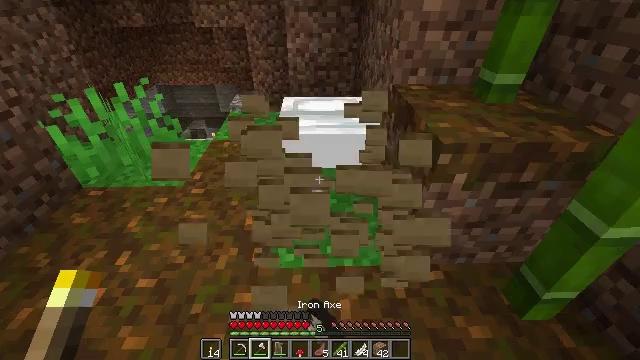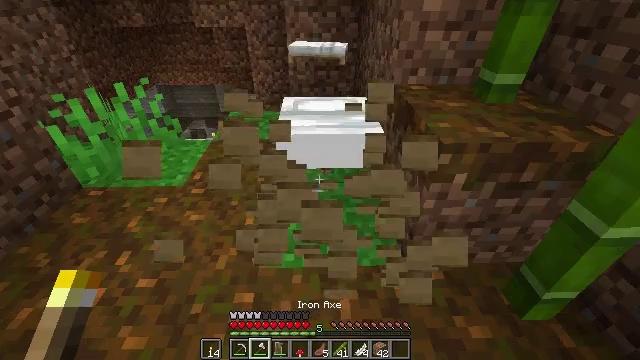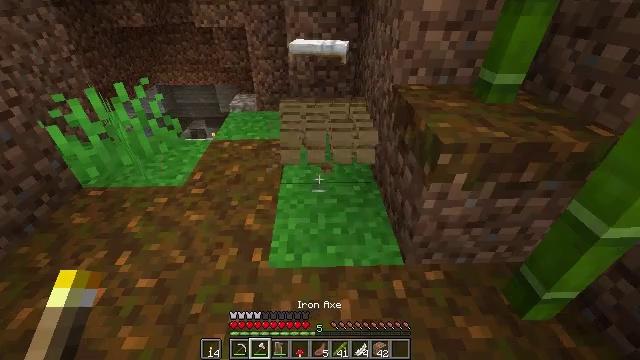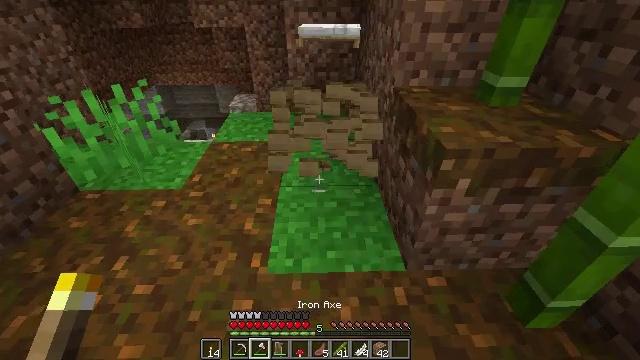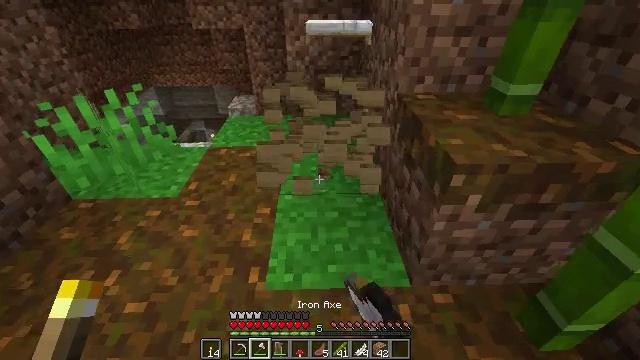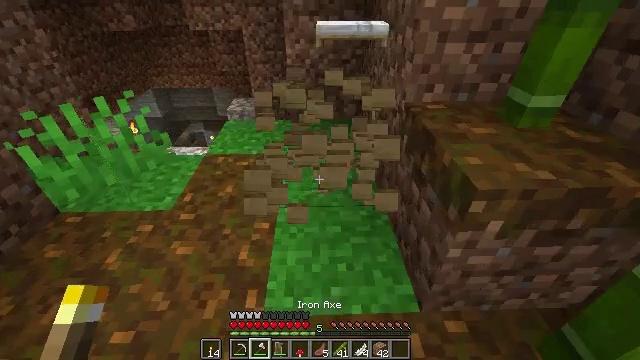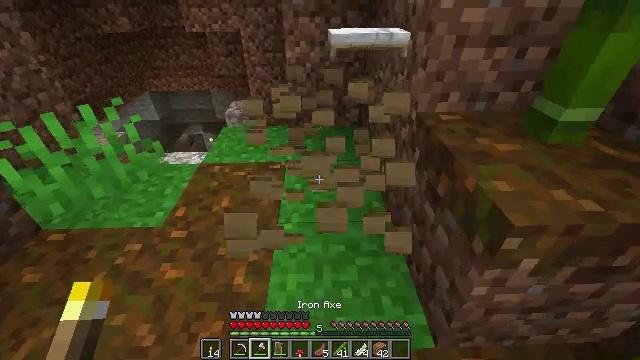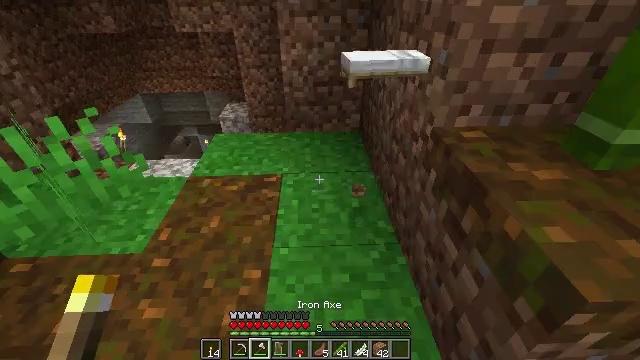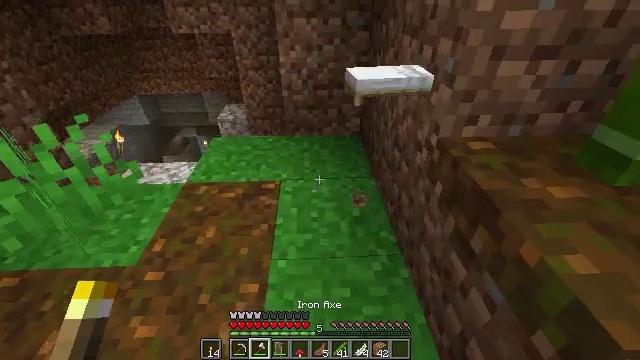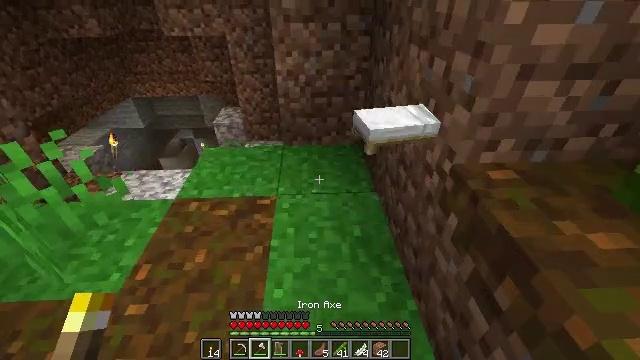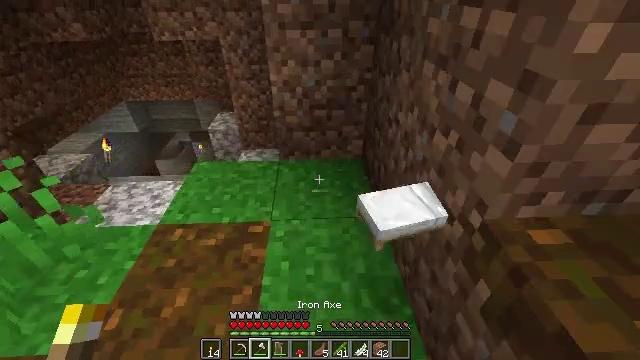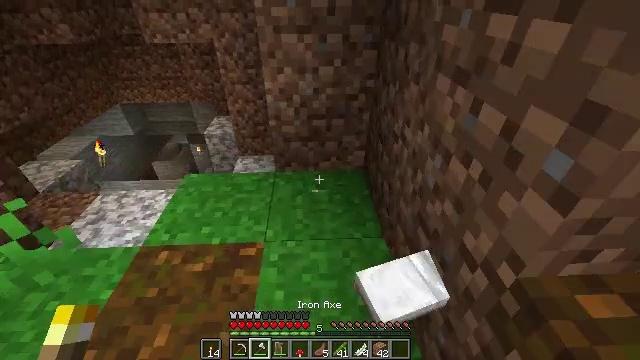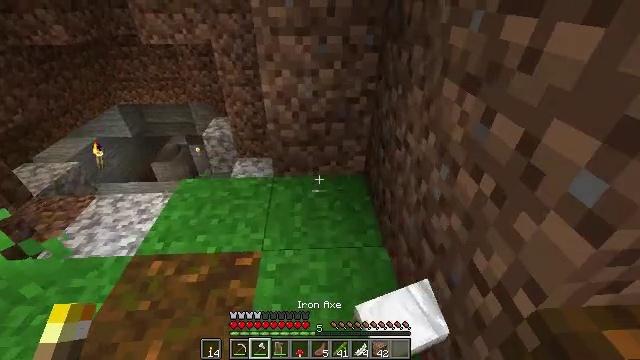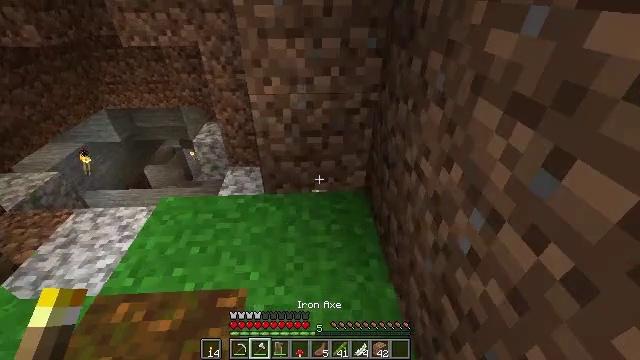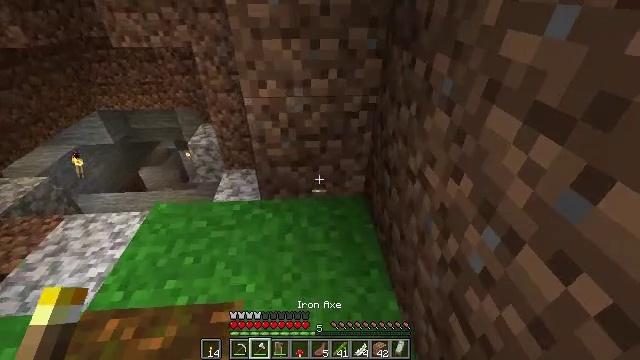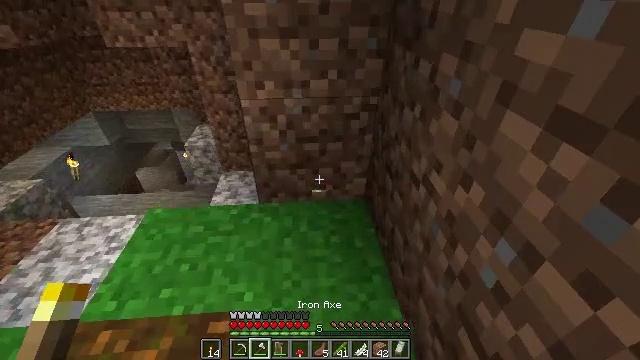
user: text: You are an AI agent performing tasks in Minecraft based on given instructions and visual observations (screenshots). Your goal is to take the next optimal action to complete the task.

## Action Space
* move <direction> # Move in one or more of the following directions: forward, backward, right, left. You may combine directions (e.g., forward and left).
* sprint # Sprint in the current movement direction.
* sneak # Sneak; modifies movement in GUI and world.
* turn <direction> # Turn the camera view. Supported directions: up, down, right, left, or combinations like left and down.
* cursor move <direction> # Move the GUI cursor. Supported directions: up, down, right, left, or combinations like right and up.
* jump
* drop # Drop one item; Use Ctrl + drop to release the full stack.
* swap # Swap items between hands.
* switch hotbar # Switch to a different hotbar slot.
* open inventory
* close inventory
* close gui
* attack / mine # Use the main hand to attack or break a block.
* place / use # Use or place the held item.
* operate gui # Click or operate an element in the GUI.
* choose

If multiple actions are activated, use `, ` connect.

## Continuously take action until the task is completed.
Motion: motion action
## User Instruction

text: Mine bamboo with your hand.
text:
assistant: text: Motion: attack / mine
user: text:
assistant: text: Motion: attack / mine
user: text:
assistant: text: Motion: move forward, attack / mine
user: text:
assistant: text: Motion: move forward
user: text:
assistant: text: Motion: move forward
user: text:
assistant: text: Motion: move forward
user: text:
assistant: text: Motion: move forward
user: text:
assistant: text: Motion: move forward
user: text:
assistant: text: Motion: move forward
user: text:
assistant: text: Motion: move forward
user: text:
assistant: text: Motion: move forward
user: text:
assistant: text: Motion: move forward
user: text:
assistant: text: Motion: move forward
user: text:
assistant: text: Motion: no_op
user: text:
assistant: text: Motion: no_op
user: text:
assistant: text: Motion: no_op
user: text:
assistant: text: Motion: turn right
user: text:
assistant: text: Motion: turn right
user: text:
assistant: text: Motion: turn right
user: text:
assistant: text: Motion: turn right and up
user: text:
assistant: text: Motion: turn right and up
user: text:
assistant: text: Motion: turn right and up
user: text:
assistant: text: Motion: turn right and up
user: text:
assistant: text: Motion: turn right and up
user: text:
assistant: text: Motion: turn right and up
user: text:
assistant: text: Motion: turn right and up
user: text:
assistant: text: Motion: turn right and up
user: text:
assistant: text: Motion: turn right and up
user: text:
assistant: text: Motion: move forward, turn right and up
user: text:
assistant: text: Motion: move forward, turn right and up